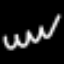
Label: squiggle